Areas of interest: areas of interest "Guanyin Huiyuan"
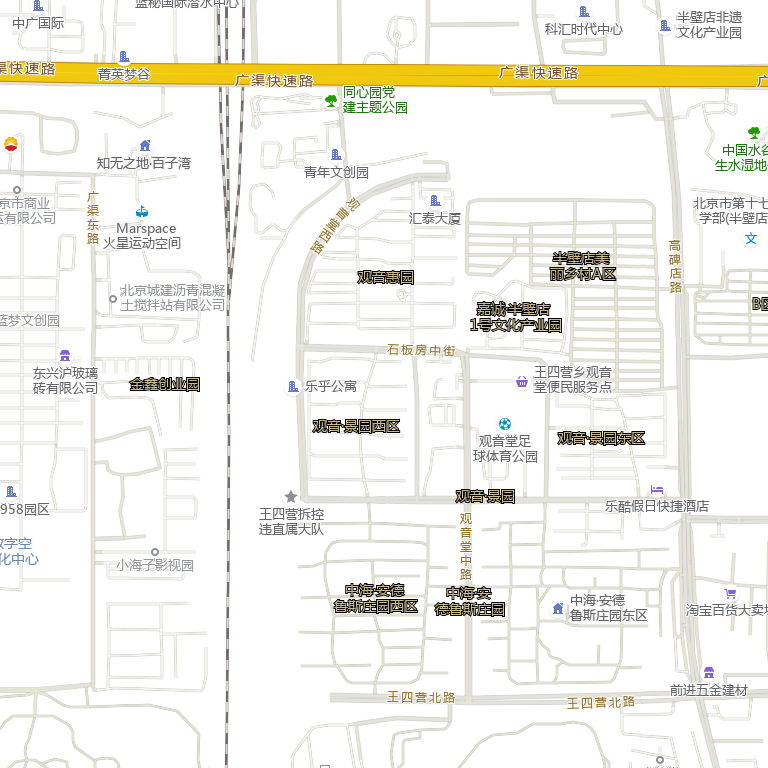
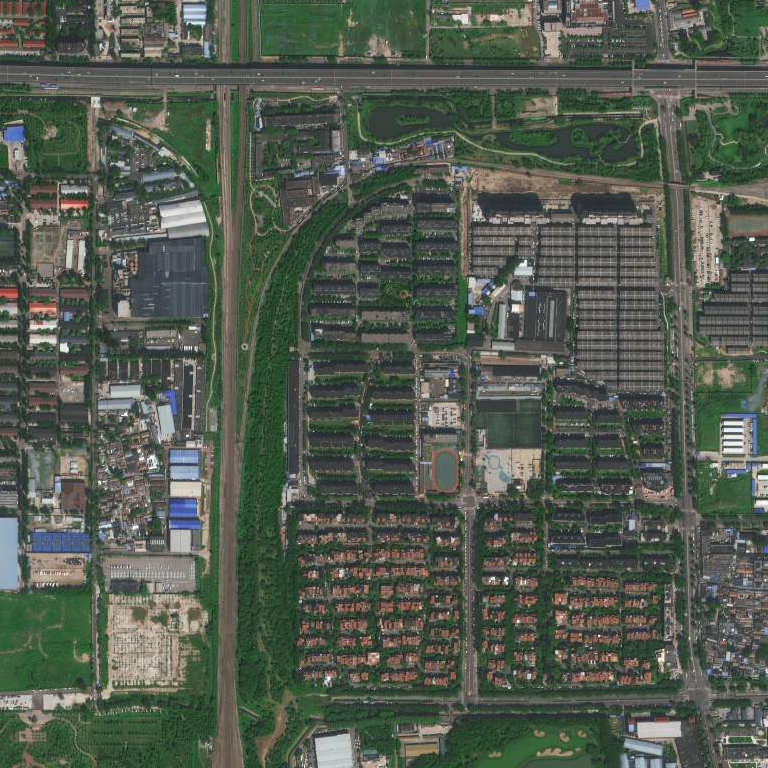